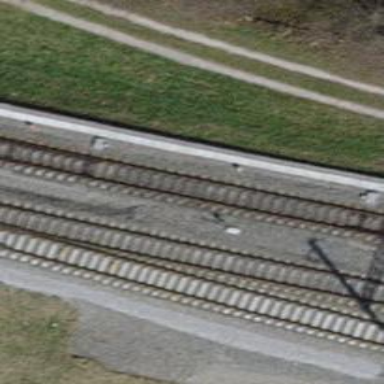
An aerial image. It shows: Railway switch.